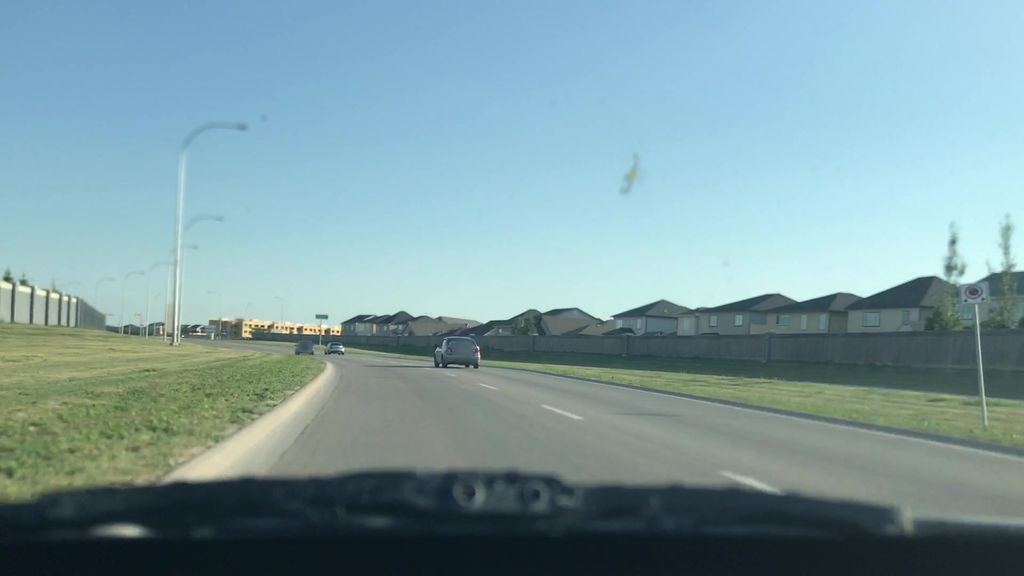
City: winnipeg